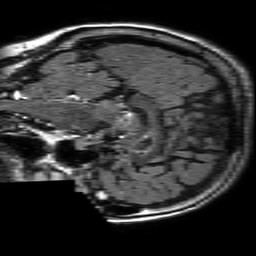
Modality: FLAIR
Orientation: sagittal
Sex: female
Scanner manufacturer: philips
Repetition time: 11 s
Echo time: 0.125 s